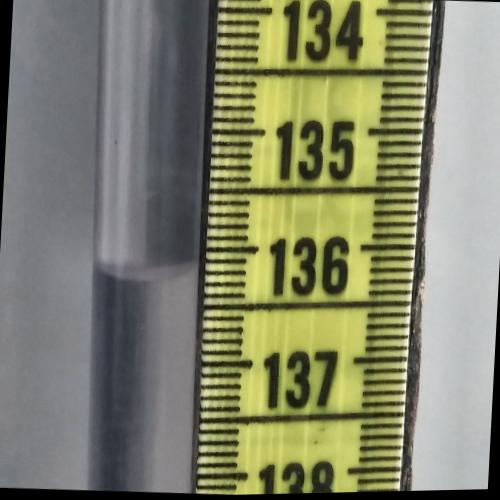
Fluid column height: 136.2 cm